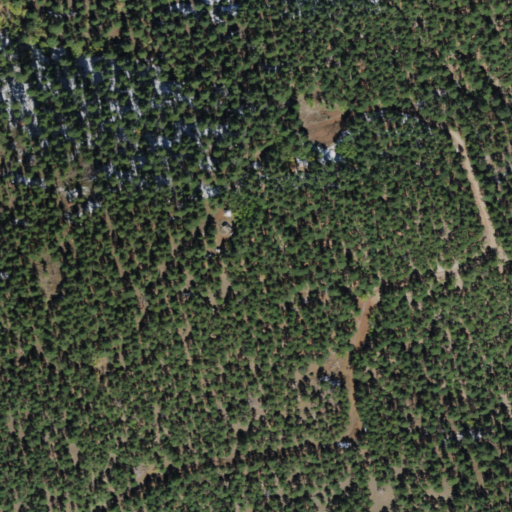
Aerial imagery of mountain in Arizona named Woody Mountain containing only evergreen forest